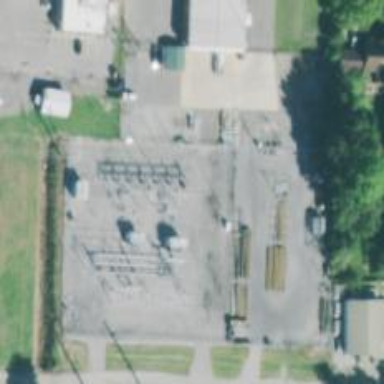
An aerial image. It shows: Power substation.